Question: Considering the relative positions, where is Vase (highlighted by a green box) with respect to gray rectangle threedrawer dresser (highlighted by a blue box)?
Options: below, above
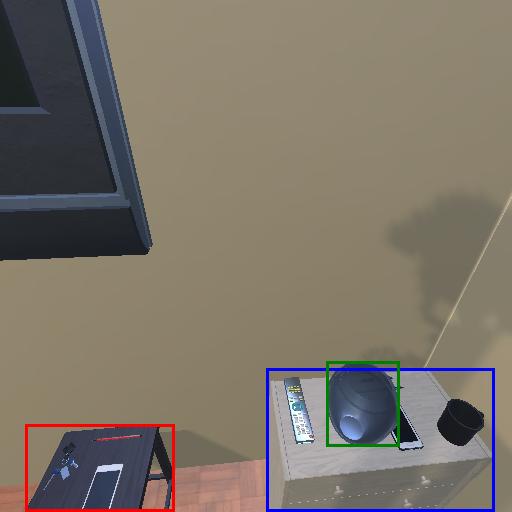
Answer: below